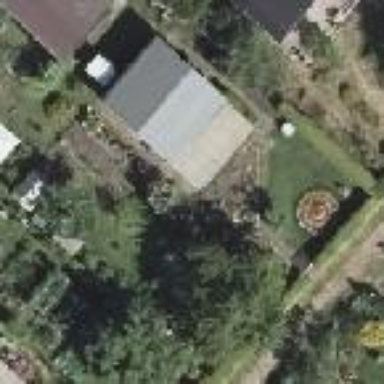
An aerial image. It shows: Plot within allotments.